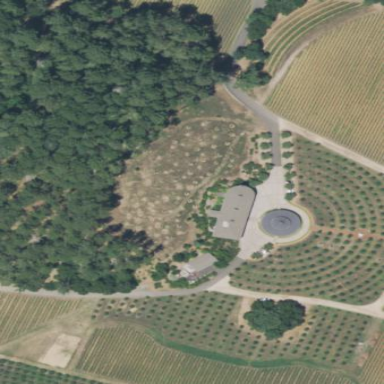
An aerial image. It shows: Vineyard with grape crops.